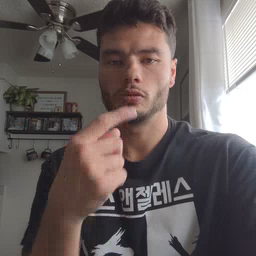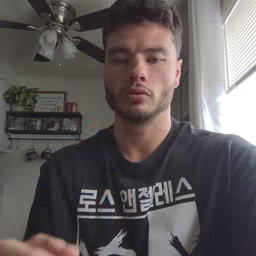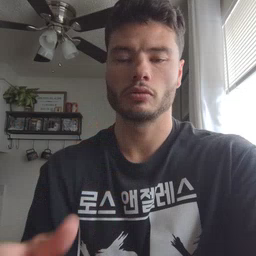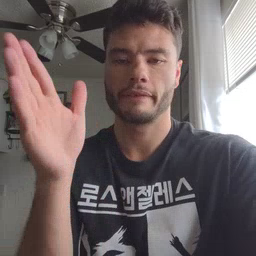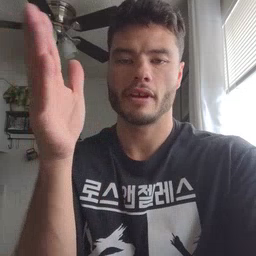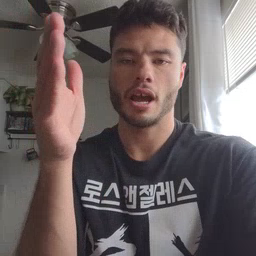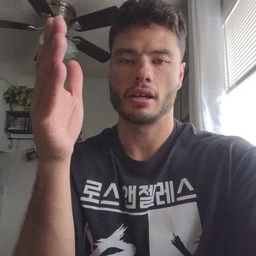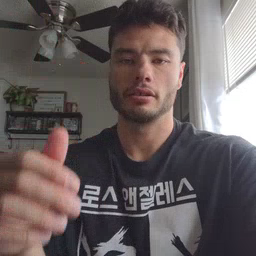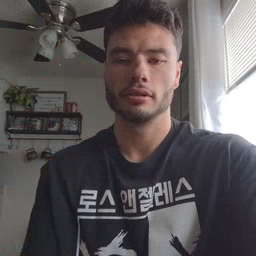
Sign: flag